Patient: sex M, age 29
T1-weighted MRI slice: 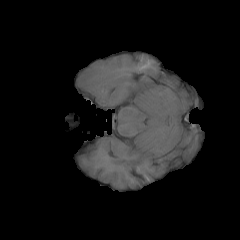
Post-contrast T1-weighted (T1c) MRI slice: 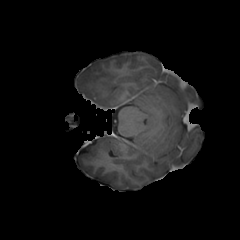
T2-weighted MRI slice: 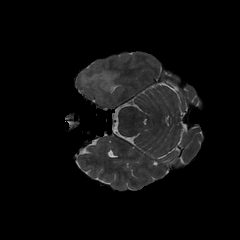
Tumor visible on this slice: yes
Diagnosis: Glioblastoma, IDH-wildtype
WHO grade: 4